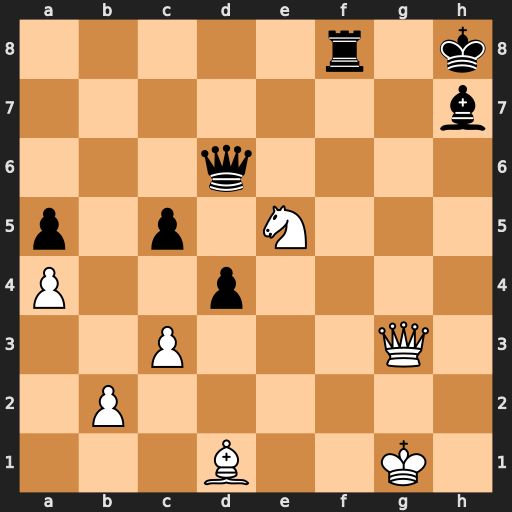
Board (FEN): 5r1k/7b/3q4/p1p1N3/P2p4/2P3Q1/1P6/3B2K1
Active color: w
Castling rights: -
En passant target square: -
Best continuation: Nf7+ Rxf7 Qxd6